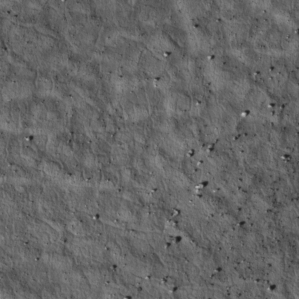
Label: non_frost